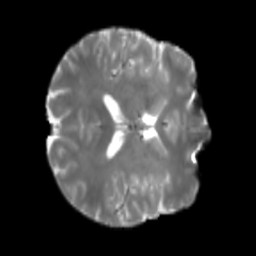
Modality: T2w
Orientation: axial
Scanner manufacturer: siemens
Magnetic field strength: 3 T
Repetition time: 4 s
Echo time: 0.0594 s